Question: I trying to run a <URL>.:
'''
const GLib = imports.gi.GLib;
const Gtk = imports.gi.Gtk;
const Gda = imports.gi.Gda;
const Lang = imports.lang;
function Demo () {
this._init ();
}
Demo.prototype = {
_init: function () {
this.setupWindow ();
this.setupDatabase ();
this.selectData ();
},
setupWindow: function () {
this.window = new Gtk.Window ({title: "Data Access Demo", height_request: 350});
this.window.connect ("delete-event", function () {
Gtk.main_quit();
return true;
});
// main box
var main_box = new Gtk.Box ({orientation: Gtk.Orientation.VERTICAL, spacing: 5});
this.window.add (main_box);
// first label
var info1 = new Gtk.Label ({label: "<b>Insert a record</b>", xalign: 0, use_markup: true});
main_box.pack_start (info1, false, false, 5);
// "insert a record" horizontal box
var insert_box = new Gtk.Box ({orientation: Gtk.Orientation.HORIZONTAL, spacing: 5});
main_box.pack_start (insert_box, false, false, 5);
// ID field
insert_box.pack_start (new Gtk.Label ({label: "ID:"}), false, false, 5);
this.id_entry = new Gtk.Entry ();
insert_box.pack_start (this.id_entry, false, false, 5);
// Name field
insert_box.pack_start (new Gtk.Label ({label: "Name:"}), false, false, 5);
this.name_entry = new Gtk.Entry ({activates_default: true});
insert_box.pack_start (this.name_entry, true, true, 5);
// Insert button
var insert_button = new Gtk.Button ({label: "Insert", can_default: true});
insert_button.connect ("clicked", Lang.bind (this, this._insertClicked));
insert_box.pack_start (insert_button, false, false, 5);
insert_button.grab_default ();
// Browse textview
var info2 = new Gtk.Label ({label: "<b>Browse the table</b>", xalign: 0, use_markup: true});
main_box.pack_start (info2, false, false, 5);
this.text = new Gtk.TextView ({editable: false});
var sw = new Gtk.ScrolledWindow ({shadow_type:Gtk.ShadowType.IN});
sw.add (this.text);
main_box.pack_start (sw, true, true, 5);
this.count_label = new Gtk.Label ({label: "", xalign: 0, use_markup: true});
main_box.pack_start (this.count_label, false, false, 0);
this.window.show_all ();
},
setupDatabase: function () {
this.connection = new Gda.Connection ({provider: Gda.Config.get_provider("SQLite"),
cnc_string:"DB_DIR=" + GLib.get_home_dir () + ";DB_NAME=gnome_demo"});
this.connection.open ();
try {
var dm = Gda.execute_select_command (this.connection, "select * from demo");
} catch (e) {
Gda.execute_non_select_command (this.connection, "create table demo (id integer, name varchar(100))");
}
},
selectData: function () {
var dm = Gda.execute_select_command (this.connection, "select * from demo order by 1, 2");
var iter = dm.create_iter ();
var text = "";
while (iter.move_next ()) {
var id_field = Gda.value_stringify (iter.get_value_at (0));
var name_field = Gda.value_stringify (iter.get_value_at (1));
text += id_field + " => " + name_field + '
';
}
this.text.buffer.text = text;
this.count_label.label = "<i>" + dm.get_n_rows () + " record(s)</i>";
},
_showError: function (msg) {
var dialog = new Gtk.MessageDialog ({message_type: Gtk.MessageType.ERROR,
buttons: Gtk.ButtonsType.CLOSE,
text: msg,
transient_for: this.window,
modal: true,
destroy_with_parent: true});
dialog.run ();
dialog.destroy ();
},
_insertClicked: function () {
if (!this._validateFields ())
return;
// Gda.execute_non_select_command (this.connection, "insert into demo values ('" + this.id_entry.text + "', '" + this.name_entry.text + "')");
var b = new Gda.SqlBuilder ({stmt_type:Gda.SqlStatementType.INSERT});
b.set_table ("demo");
b.add_field_value_as_gvalue ("id", this.id_entry.text);
b.add_field_value_as_gvalue ("name", this.name_entry.text);
var stmt = b.get_statement ();
this.connection.statement_execute_non_select (stmt, null);
this._clearFields ();
this.selectData ();
},
_validateFields: function () {
if (this.id_entry.text == "" || this.name_entry.text == "") {
this._showError ("All fields are mandatory");
return false;
}
if (isNaN (parseInt (this.id_entry.text))) {
this._showError ("Enter a number");
this.id_entry.grab_focus ();
return false;
}
return true;
},
_clearFields: function () {
this.id_entry.text = "";
this.name_entry.text = "";
this.id_entry.grab_focus ();
}
}
Gtk.init (null, null);
var demo = new Demo ();
Gtk.main ();
'''
but I get the following error.:
'''
EXECUTING:
/home/buzz-dee/flextime-tracker/src/main.js
----------------------------------------------
/home/buzz-dee/flextime-tracker/src/main.js: Zeile 1: const: Kommando nicht gefunden.
/home/buzz-dee/flextime-tracker/src/main.js: Zeile 2: const: Kommando nicht gefunden.
/home/buzz-dee/flextime-tracker/src/main.js: Zeile 3: const: Kommando nicht gefunden.
/home/buzz-dee/flextime-tracker/src/main.js: Zeile 4: const: Kommando nicht gefunden.
/home/buzz-dee/flextime-tracker/src/main.js: Zeile 7: Syntaxfehler beim unerwarteten Wort ';'
/home/buzz-dee/flextime-tracker/src/main.js: Zeile 7: ' this._init ();'
----------------------------------------------
Program exited with errcode (2)
Press the Enter key to close this terminal ...
'''
In Anjuta I have the following settings for the JavaScript environment.:

I'm using AntergOS (Arch Linux). Maybe the and paths are not correct, because I get an error about: 'const: Command not found'?
What could be the problem for the above error?
I found a related problem for Anjuta Java project: <URL>
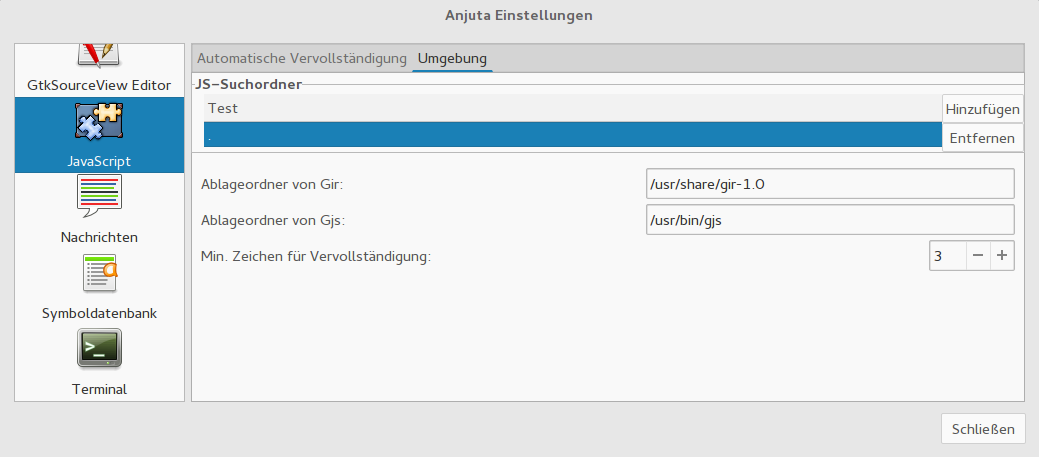
Answer: The problem was, that:
'''
#!/usr/bin/gjs
'''
was missing in the first line of the 'main.js' file.